Field crop: maize
Growth stage: 2
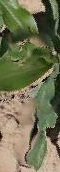
Species: maize